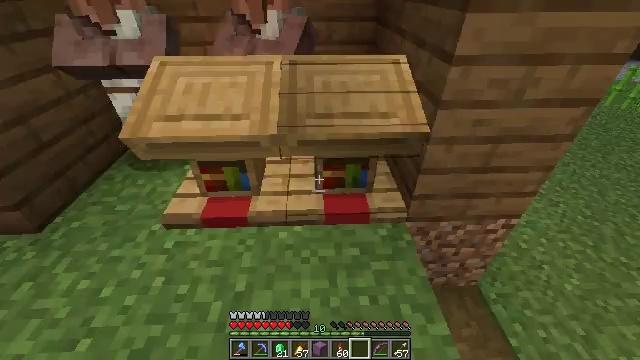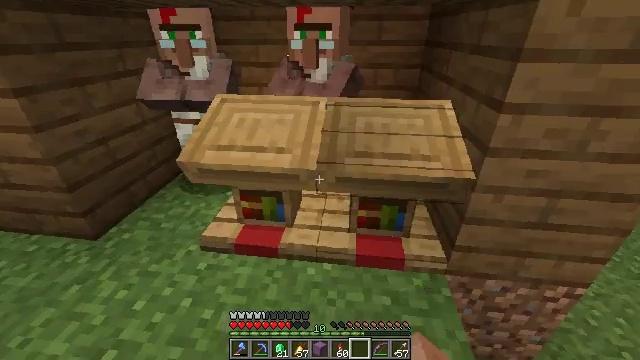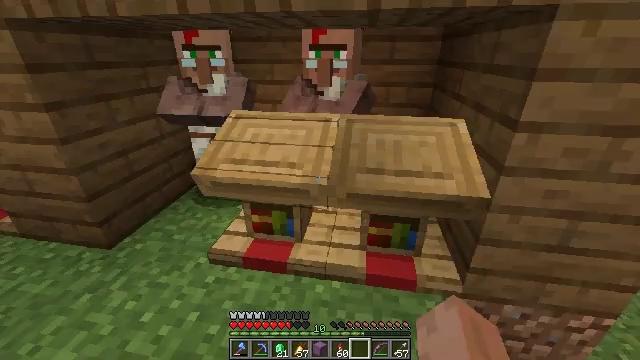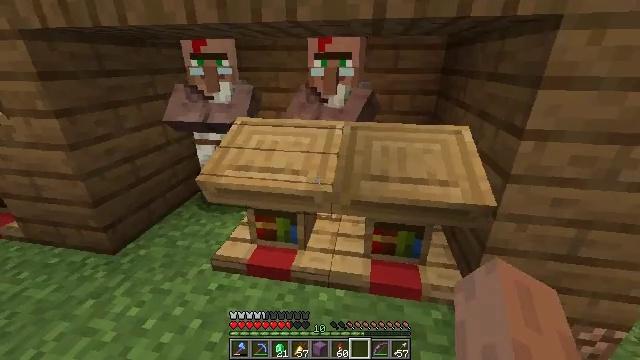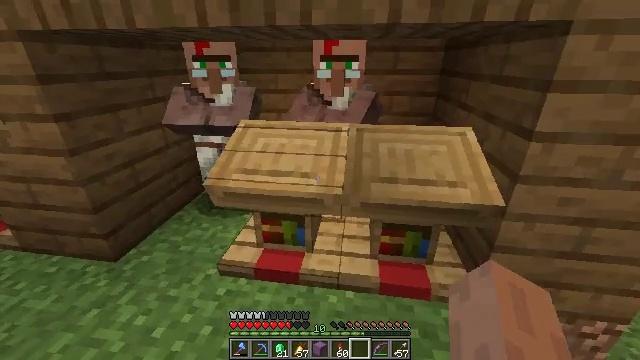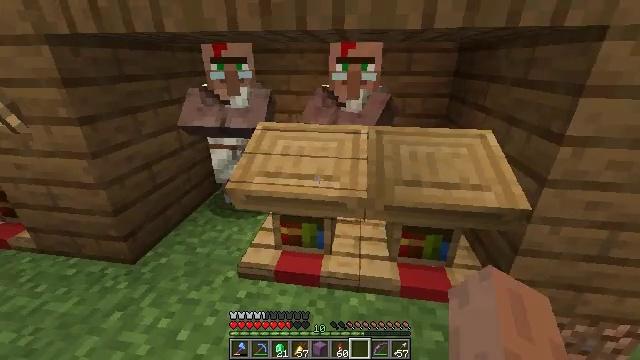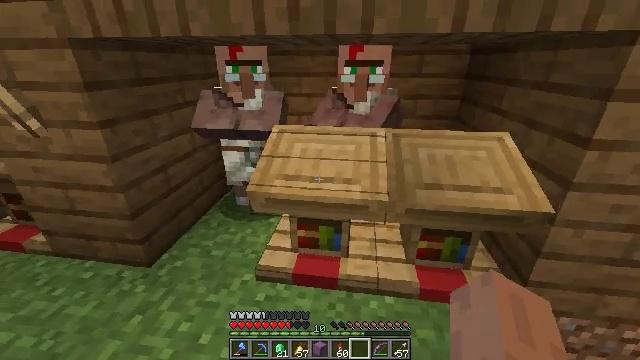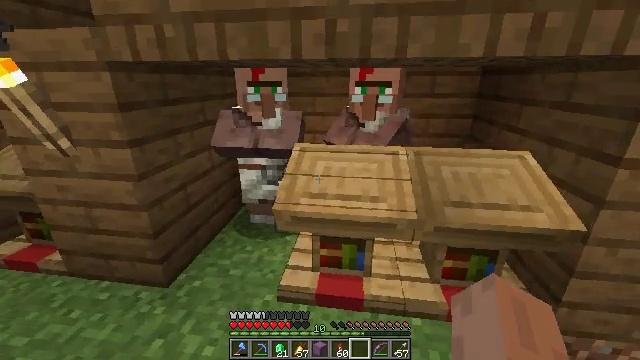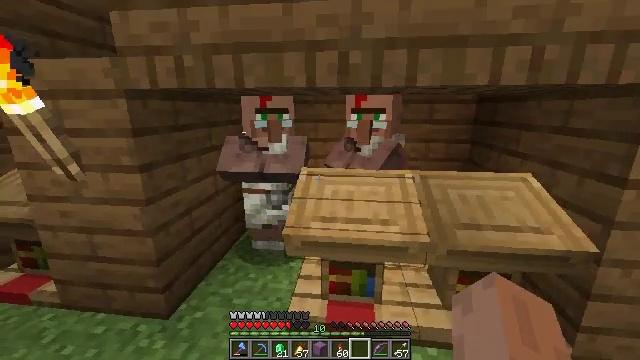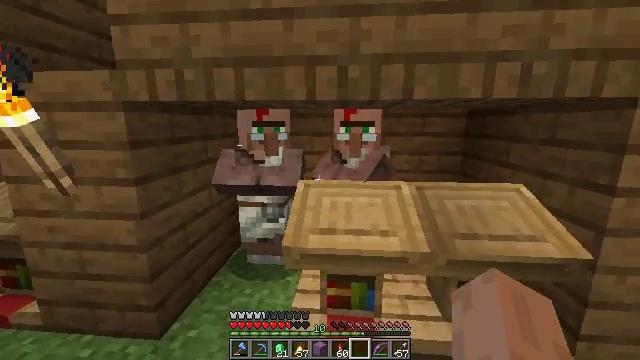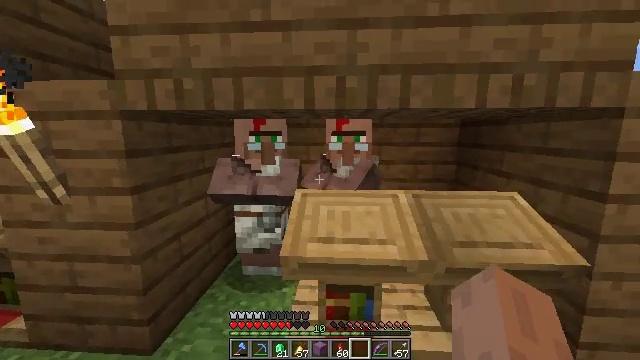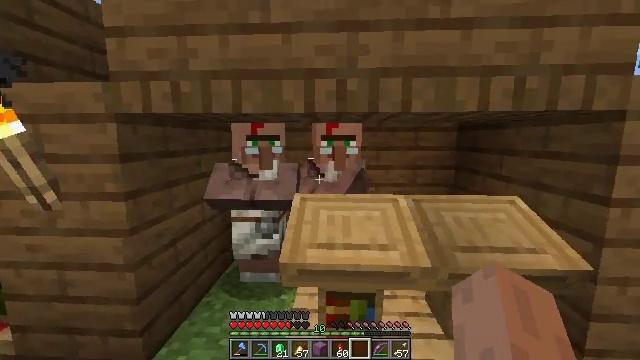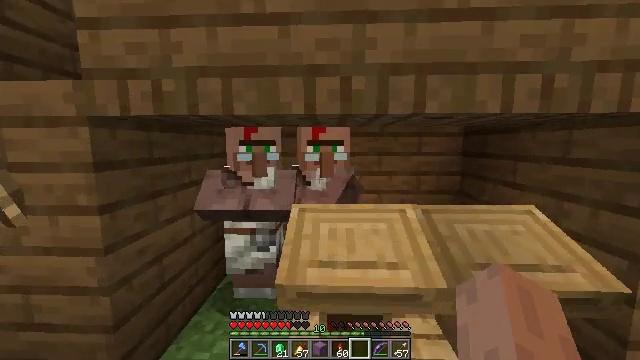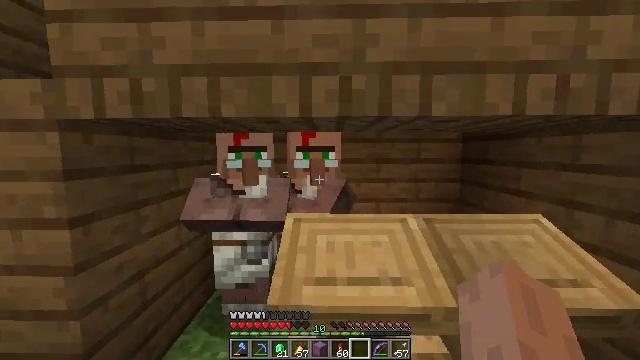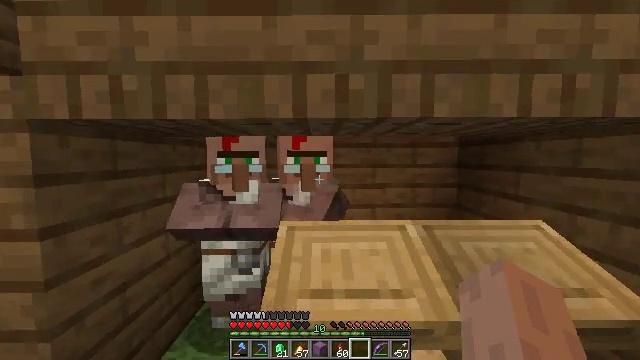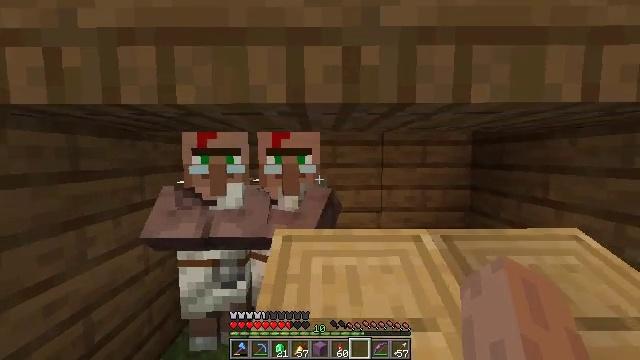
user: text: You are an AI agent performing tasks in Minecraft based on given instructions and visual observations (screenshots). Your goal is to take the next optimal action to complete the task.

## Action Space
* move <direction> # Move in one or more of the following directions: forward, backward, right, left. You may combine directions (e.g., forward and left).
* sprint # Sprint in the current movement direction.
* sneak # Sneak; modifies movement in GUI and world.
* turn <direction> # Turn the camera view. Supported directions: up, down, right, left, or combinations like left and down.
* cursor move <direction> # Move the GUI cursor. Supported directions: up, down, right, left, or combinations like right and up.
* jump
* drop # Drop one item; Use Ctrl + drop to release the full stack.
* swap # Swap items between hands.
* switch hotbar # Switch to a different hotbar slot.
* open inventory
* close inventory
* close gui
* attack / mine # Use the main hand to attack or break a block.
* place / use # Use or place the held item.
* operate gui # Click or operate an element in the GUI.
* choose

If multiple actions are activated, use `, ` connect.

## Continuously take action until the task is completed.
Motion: motion action
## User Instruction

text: Break the lectern to relocate it.
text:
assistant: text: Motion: turn left and up
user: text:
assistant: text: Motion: turn left and up
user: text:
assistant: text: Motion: move left, turn up
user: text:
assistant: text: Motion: move left, turn right
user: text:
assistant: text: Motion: move left
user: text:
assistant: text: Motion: move left
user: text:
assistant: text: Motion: turn up
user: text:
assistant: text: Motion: turn right and up
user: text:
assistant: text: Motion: turn right and up
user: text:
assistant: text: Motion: turn right and up
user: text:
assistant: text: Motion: move forward, turn up
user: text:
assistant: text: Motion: move forward, turn up
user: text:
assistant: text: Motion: move forward, turn right and up
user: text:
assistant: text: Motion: move forward, turn right and up
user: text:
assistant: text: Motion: no_op
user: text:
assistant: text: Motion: use / place
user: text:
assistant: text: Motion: use / place
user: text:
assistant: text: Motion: use / place
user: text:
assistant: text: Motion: turn left
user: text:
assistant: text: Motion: turn left
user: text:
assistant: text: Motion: no_op
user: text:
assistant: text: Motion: turn right
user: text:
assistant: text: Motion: no_op
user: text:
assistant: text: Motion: no_op
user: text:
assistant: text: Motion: no_op
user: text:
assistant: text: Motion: turn left
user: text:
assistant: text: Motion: turn left, use / place
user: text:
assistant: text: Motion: turn left, use / place
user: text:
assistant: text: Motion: turn left, use / place
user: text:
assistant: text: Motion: use / place